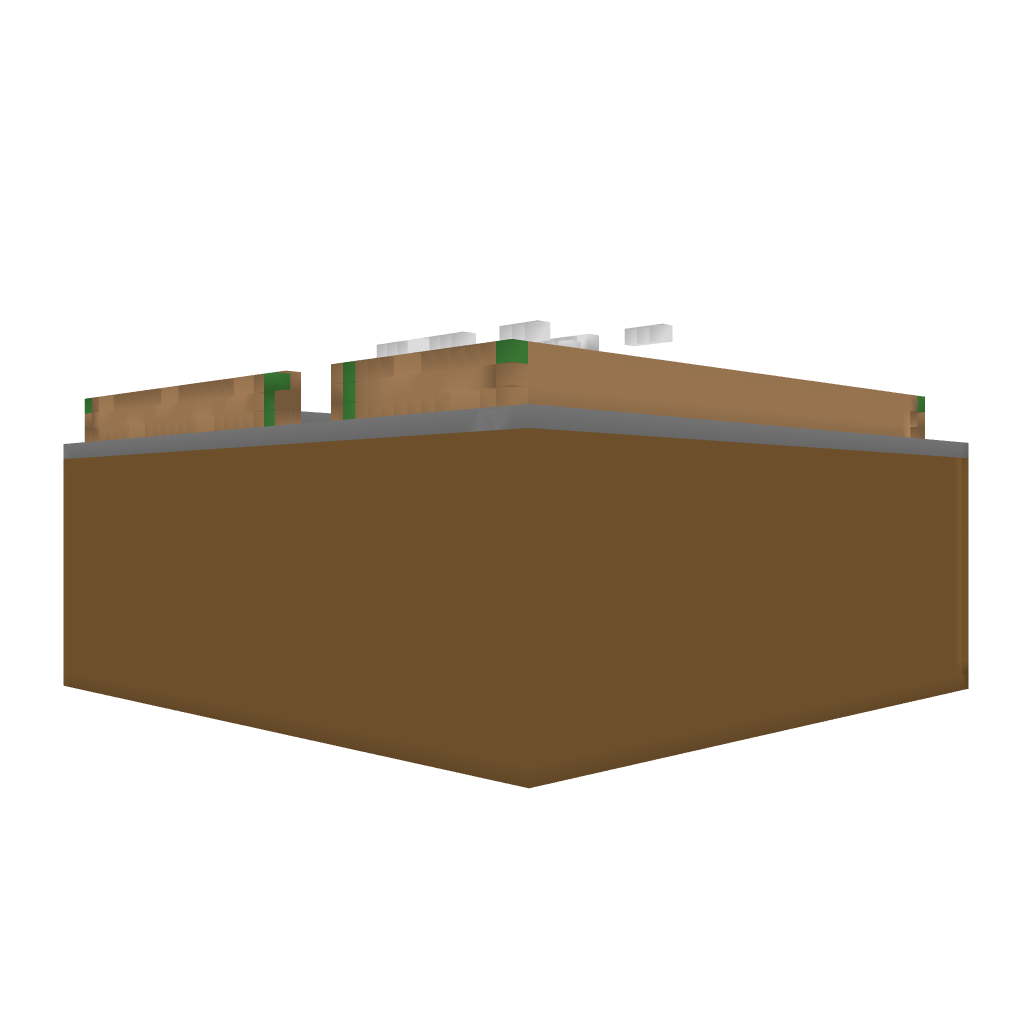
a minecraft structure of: Modern House - cmacey bad low quality